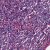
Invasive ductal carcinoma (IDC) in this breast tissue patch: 1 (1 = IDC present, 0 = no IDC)